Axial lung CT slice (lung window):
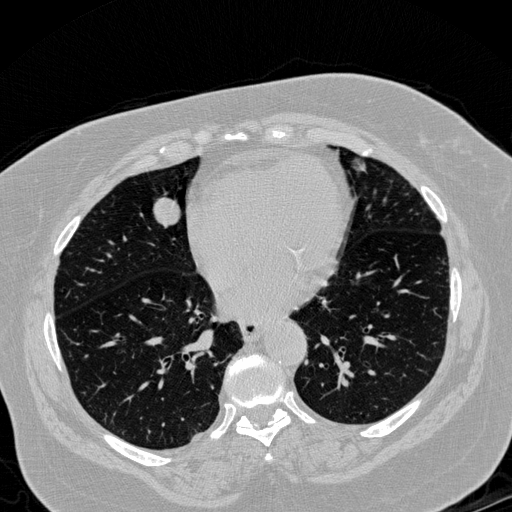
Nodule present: yes
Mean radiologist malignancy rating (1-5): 4